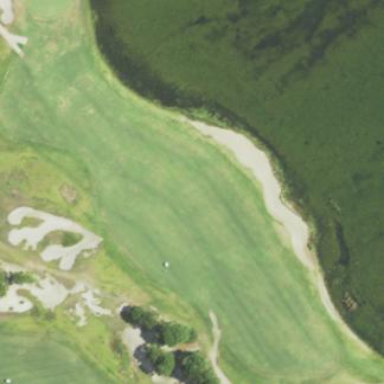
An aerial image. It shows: Grassy area designated as golf fairway.